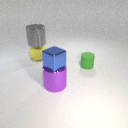
small blue metal cube above large purple metal cylinder